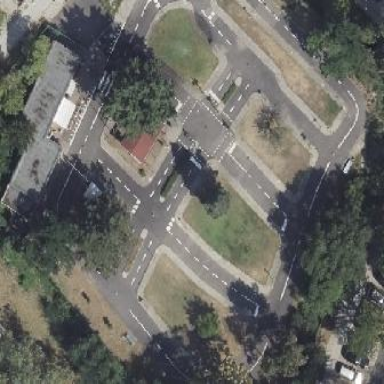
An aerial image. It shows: Traffic park designed for children.